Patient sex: M
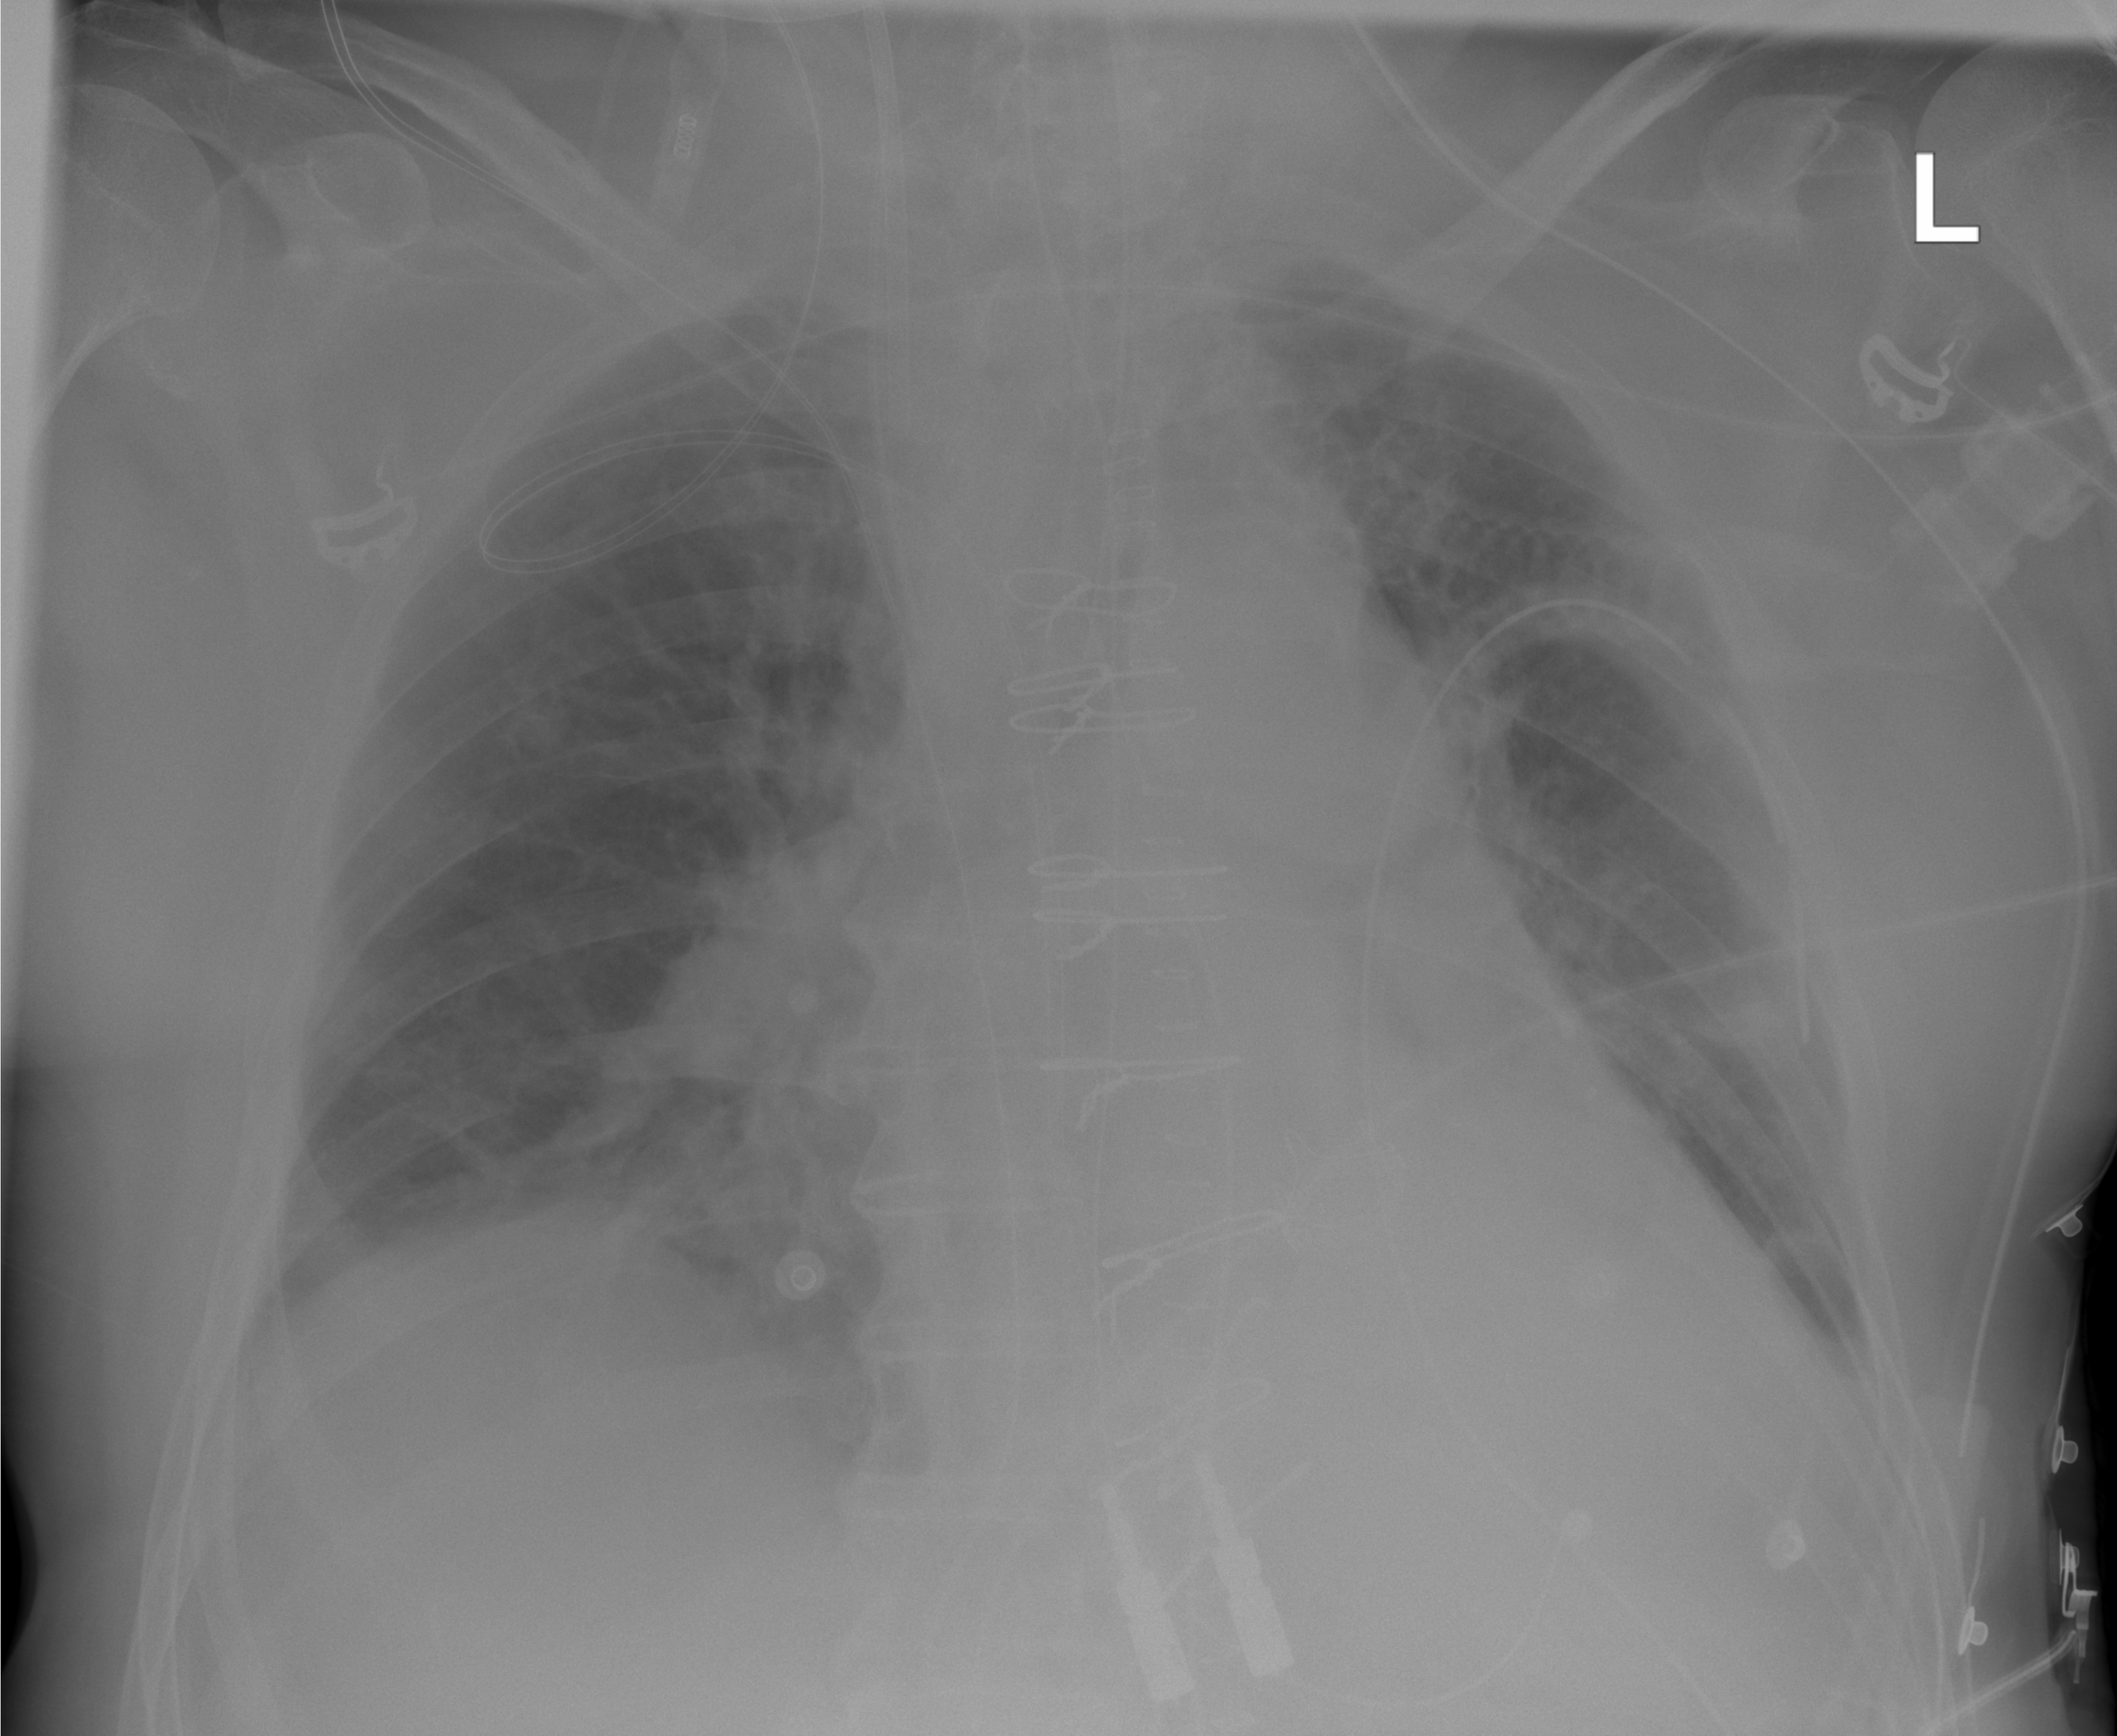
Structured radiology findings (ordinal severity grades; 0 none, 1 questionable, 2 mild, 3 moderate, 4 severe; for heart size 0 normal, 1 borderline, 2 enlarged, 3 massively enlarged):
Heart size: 1
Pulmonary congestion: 1
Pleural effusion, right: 1
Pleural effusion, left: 1
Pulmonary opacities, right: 0
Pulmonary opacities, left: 0
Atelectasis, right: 2
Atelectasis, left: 1